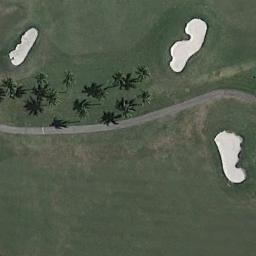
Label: golf_course